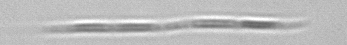
Label: Pseudo-nitzschia